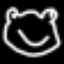
Label: frog